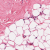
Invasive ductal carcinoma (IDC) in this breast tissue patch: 0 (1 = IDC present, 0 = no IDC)